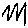
Label: zigzag